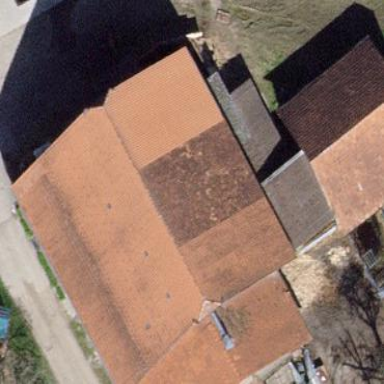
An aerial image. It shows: Farm auxiliary building.